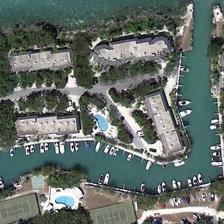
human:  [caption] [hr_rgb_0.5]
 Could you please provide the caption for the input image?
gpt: this is a sea, some ships, trees, buildings and road .

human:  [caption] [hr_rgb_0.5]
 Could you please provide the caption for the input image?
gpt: many boats are in a port near many buildings and green trees and two tennis courts .

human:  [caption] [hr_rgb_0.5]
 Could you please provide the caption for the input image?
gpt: it is blue-green sea, white ships, two blue swimming pools, green trees and gray road .

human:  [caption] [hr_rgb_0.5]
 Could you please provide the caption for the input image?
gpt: many boats are in a port near many buildings and green trees and two tennis courts .

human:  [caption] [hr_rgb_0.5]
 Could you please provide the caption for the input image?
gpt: this is a sea, some ships, trees, buildings and road .